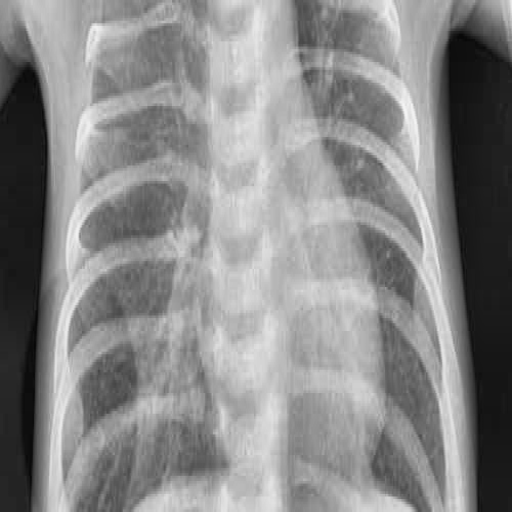
Finding: PNEUMONIA